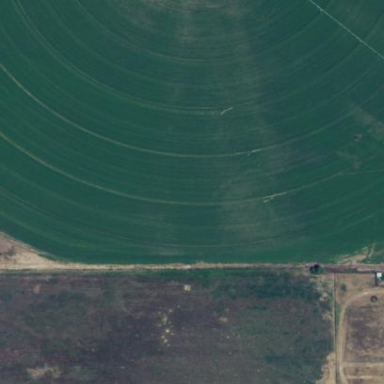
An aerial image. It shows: Farmland with pivot irrigation system.